Field crop: tomato
Growth stage: 2
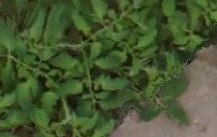
Species: tomato